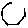
Label: hexagon